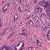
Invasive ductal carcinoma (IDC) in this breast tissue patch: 1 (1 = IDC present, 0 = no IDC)